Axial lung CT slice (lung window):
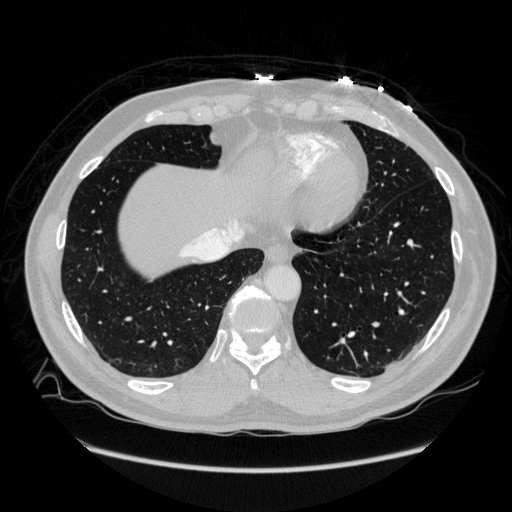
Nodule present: no